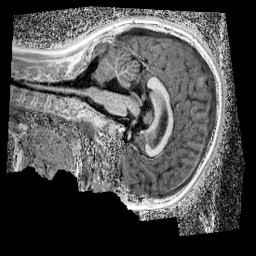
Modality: UNIT1_denoised
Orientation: sagittal
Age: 10
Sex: male
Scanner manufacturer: siemens
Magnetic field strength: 3 T
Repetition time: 4 s
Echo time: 0.00299 s